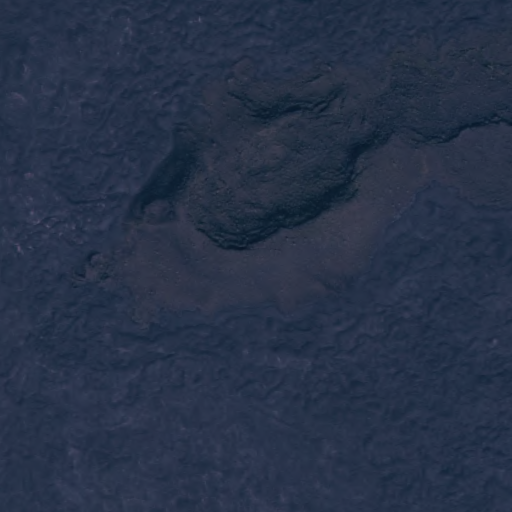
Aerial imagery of mountain in Hawaii named Puu Kiai containing only unknown